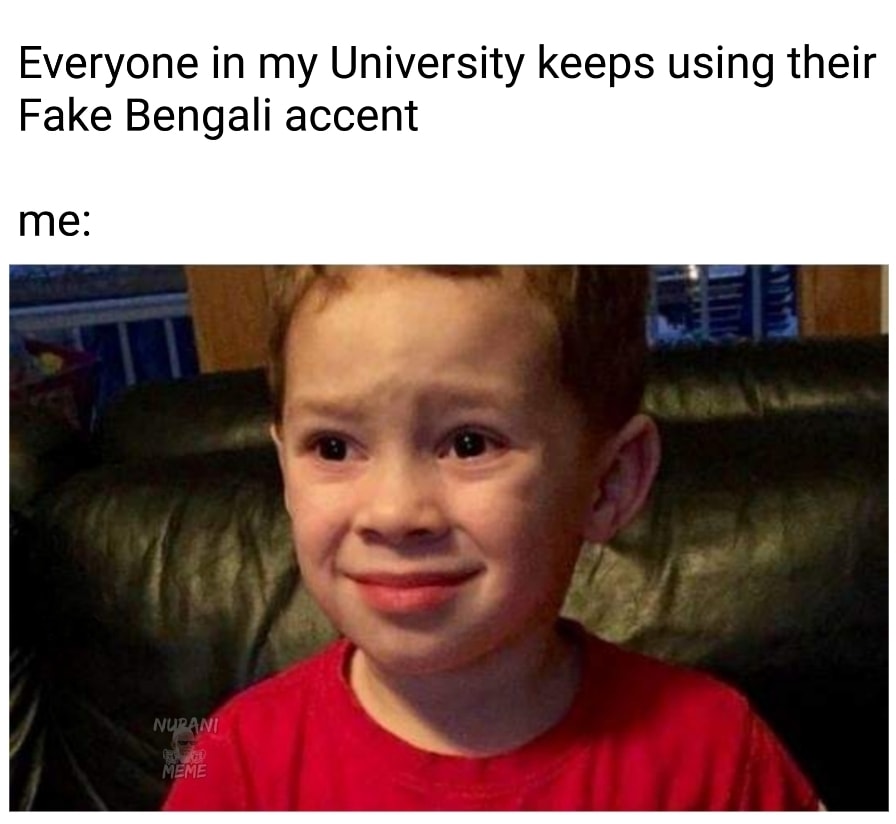
Caption: Everyone in my University keeps using their Fake Bengali accent    me :
Label: non-hate